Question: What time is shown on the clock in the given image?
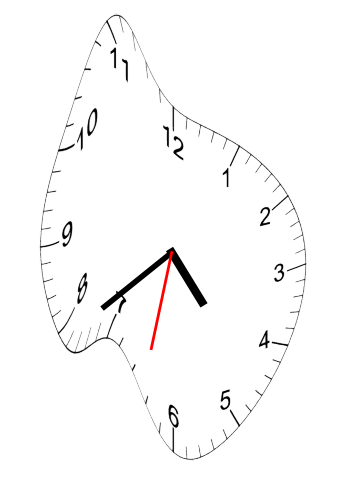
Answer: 04:38:32